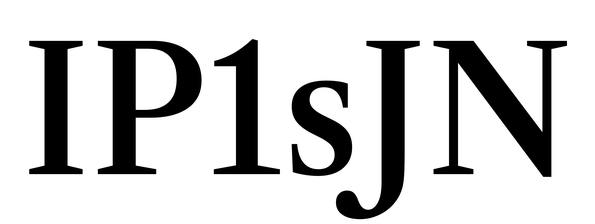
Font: LibreCaslonText_Medium